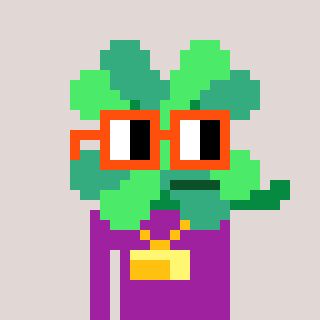
a pixel art character with square orange glasses, a clover-shaped head and a magenta-colored body on a warm background